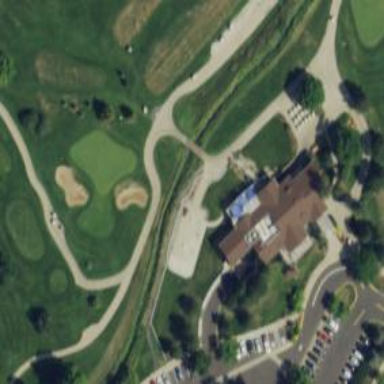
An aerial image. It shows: Path on bridge designed for golf carts.